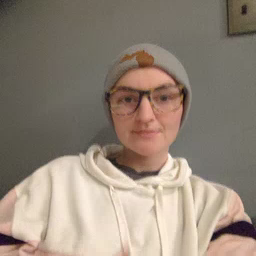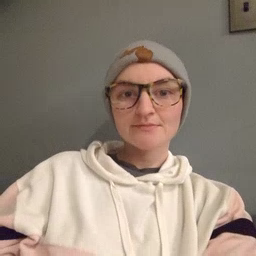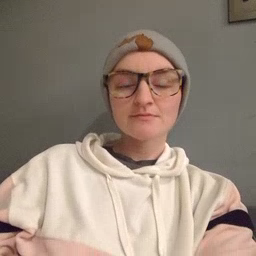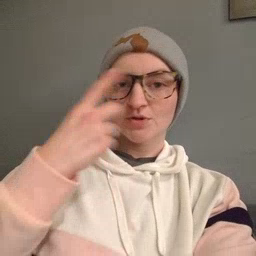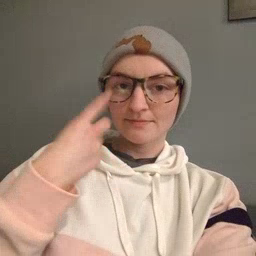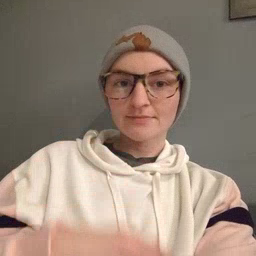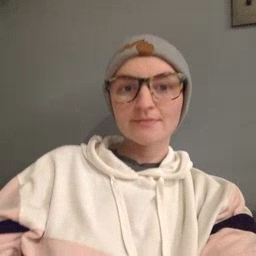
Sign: face